一年级 · 组合几何学
先摆 2 个 $\square$,在 2 个 $\square$ 上面放 2 个 $\square{\text {，在 } 2 \text { 个 }} \square{\text {的上面放 } 1}$ 个  正确的是 ( ) 。

B.
$\square \square$
с. $\square$
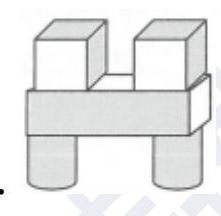
A.
答案: B